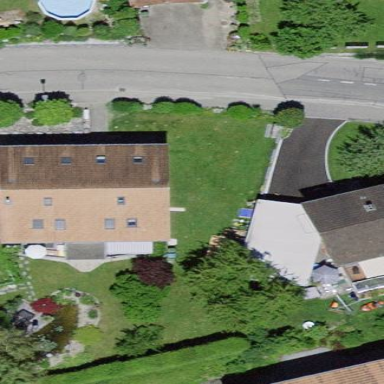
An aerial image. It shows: Gabled roof on building that houses apartments.